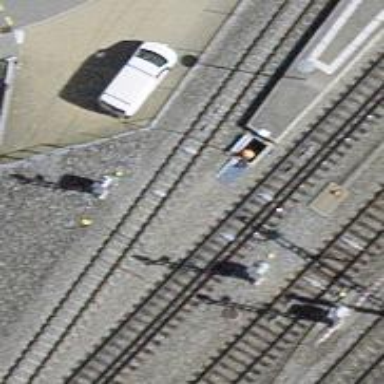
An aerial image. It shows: Railway signal.